Field crop: tomato
Growth stage: 2
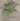
Species: solanum